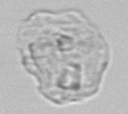
Label: detritus_transparent